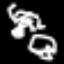
Label: squiggle